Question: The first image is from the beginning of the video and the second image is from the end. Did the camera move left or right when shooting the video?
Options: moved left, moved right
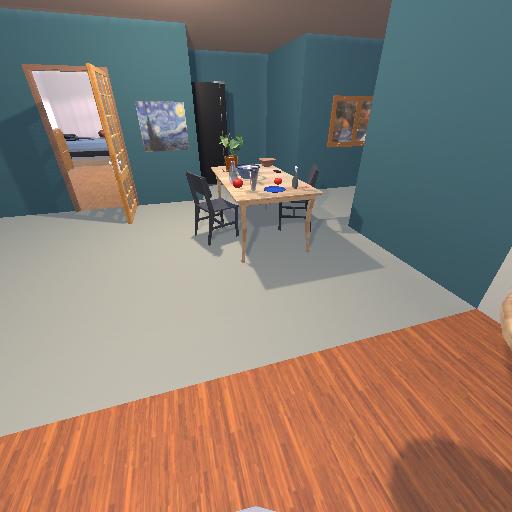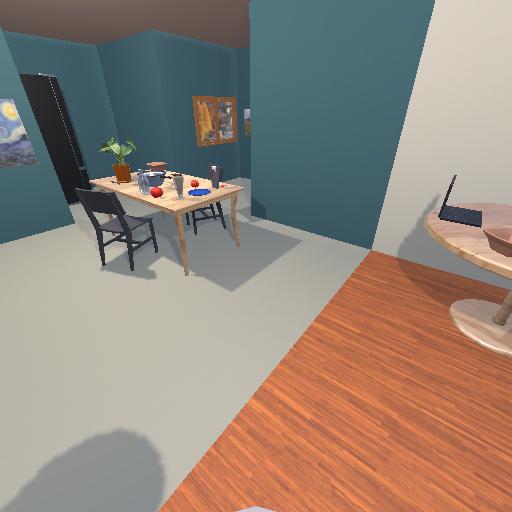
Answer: moved left